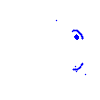
Particle: electron